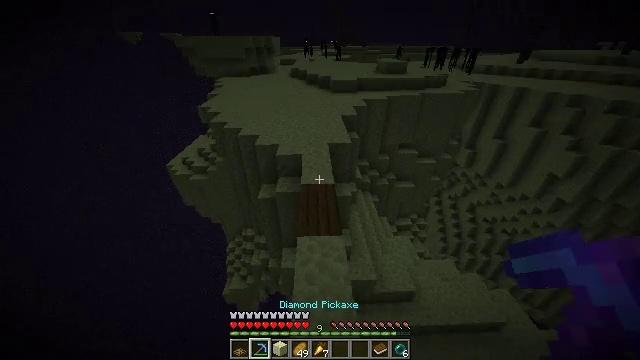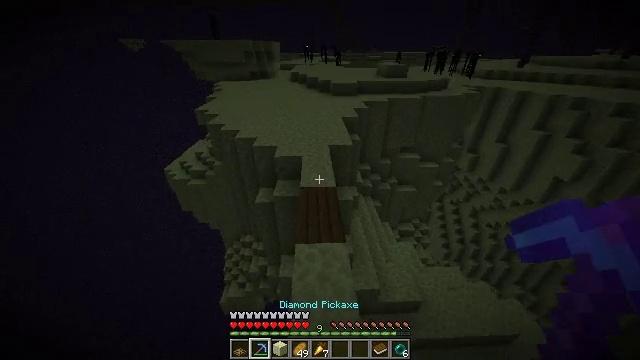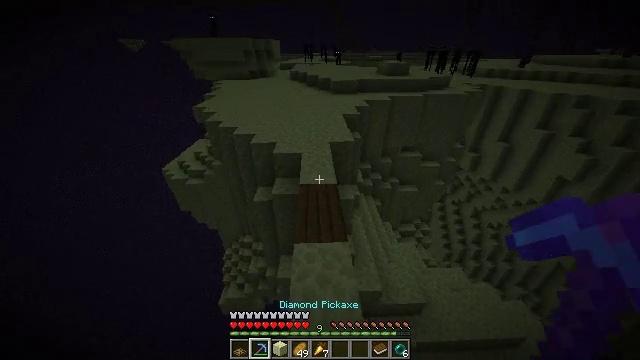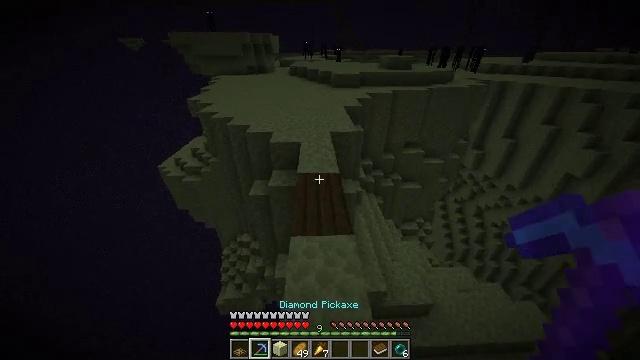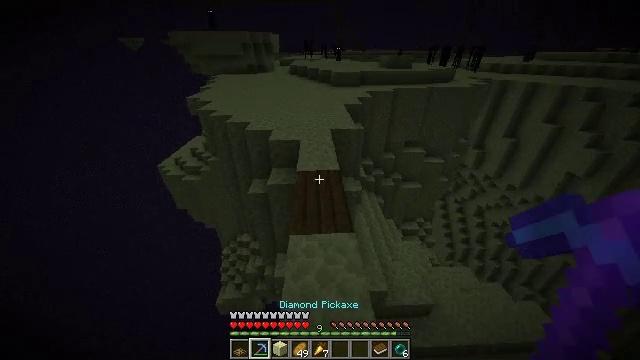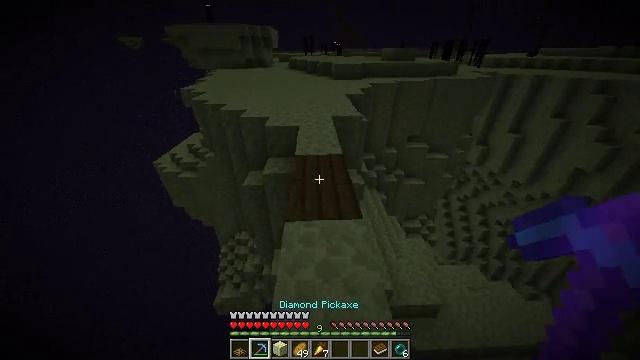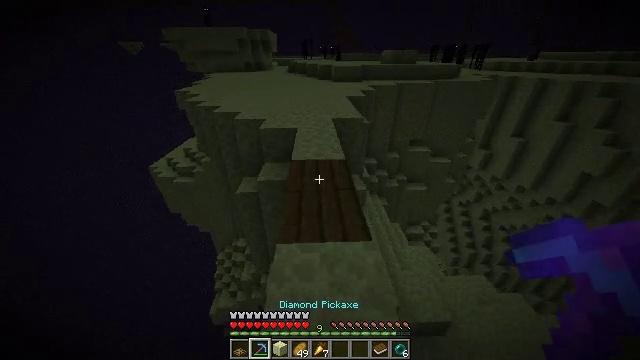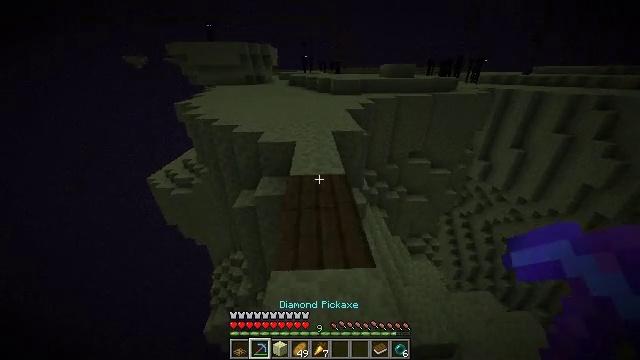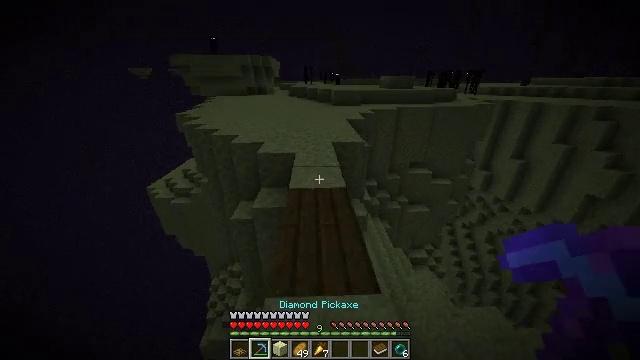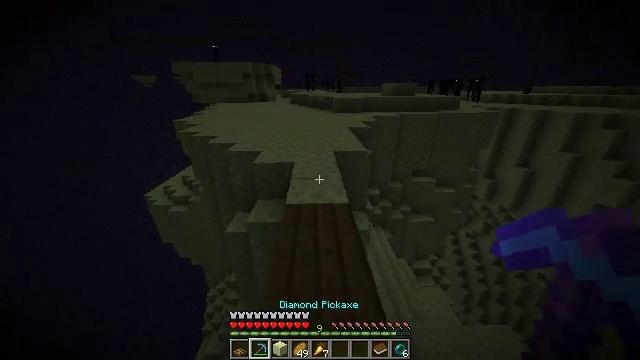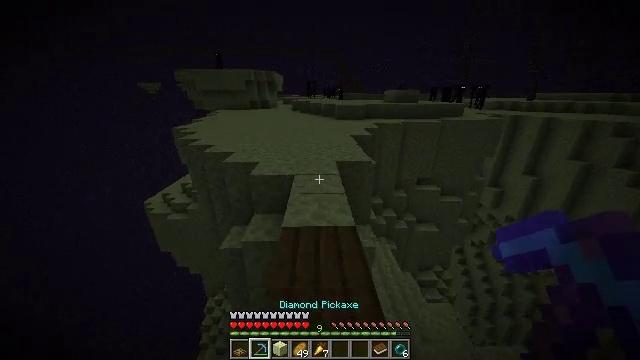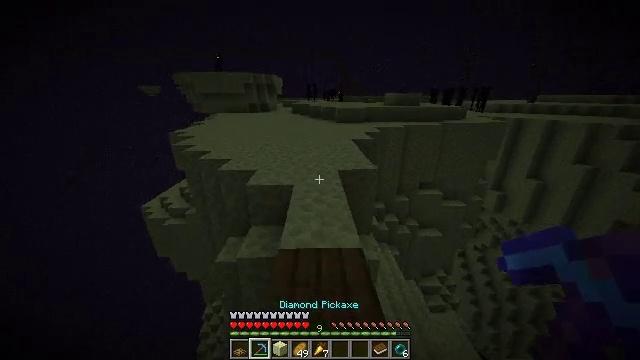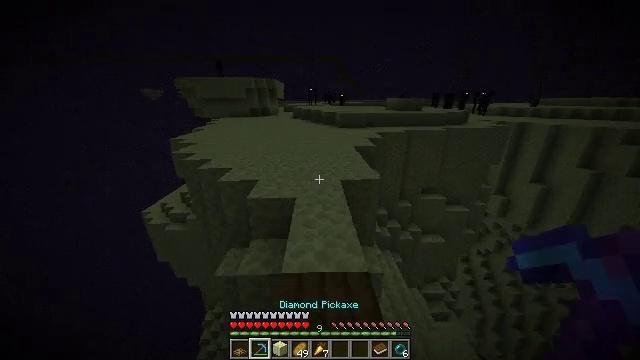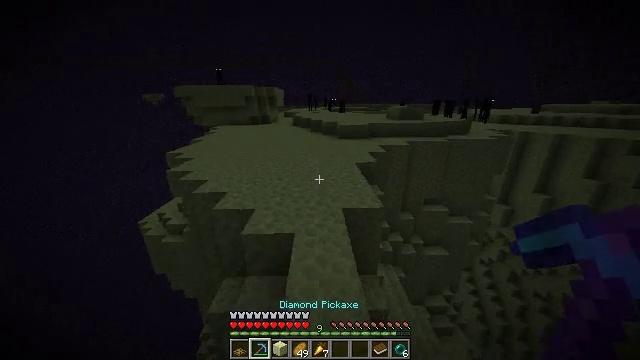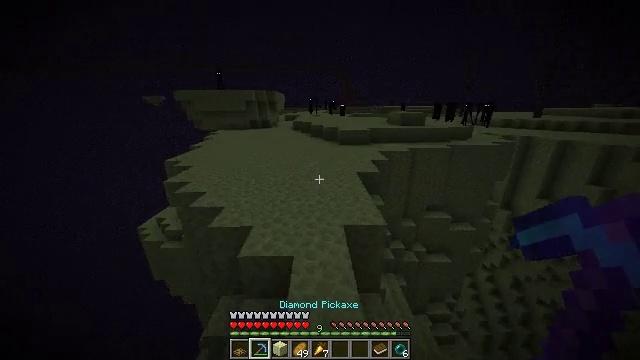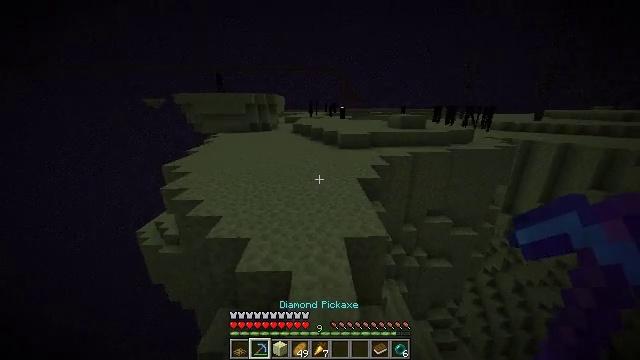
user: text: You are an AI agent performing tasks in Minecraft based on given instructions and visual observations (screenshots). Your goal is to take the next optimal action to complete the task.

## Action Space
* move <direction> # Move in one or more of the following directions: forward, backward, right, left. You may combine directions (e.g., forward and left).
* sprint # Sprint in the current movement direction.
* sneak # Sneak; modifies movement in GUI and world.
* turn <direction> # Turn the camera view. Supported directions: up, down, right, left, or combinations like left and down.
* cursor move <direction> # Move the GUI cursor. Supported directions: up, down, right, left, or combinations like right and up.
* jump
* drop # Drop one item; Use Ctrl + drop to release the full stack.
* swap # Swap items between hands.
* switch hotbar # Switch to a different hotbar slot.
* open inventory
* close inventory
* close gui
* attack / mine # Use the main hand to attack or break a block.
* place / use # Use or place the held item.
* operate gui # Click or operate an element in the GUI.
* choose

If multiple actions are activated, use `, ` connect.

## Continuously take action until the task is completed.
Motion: motion action
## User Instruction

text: Extract end stone with a pickaxe.
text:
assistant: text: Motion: move forward, sprint, turn up
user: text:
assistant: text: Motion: move forward, sprint
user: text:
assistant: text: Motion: move forward, sprint
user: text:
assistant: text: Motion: move forward, sprint
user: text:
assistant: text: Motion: move forward, sprint
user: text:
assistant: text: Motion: move forward, sprint, turn up
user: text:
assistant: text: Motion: move forward, sprint, turn up
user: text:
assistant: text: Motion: move forward, sprint, turn up
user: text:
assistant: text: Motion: move forward, sprint, turn up
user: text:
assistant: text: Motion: move forward, sprint, turn up
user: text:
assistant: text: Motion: move forward, sprint
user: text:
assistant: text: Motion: move forward, sprint, jump
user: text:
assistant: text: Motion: move forward, sprint, jump
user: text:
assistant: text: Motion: move forward, sprint, jump
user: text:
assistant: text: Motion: move forward, sprint, jump
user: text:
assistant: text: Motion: move forward, sprint, jump
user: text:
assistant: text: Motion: move forward, sprint, jump
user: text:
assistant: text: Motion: move forward, sprint, jump
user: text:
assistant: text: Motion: move forward, sprint, jump
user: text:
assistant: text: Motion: move forward, sprint, jump
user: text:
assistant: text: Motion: move forward, sprint, jump
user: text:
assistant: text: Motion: move forward, sprint, turn up, jump
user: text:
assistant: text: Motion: move forward, sprint, jump
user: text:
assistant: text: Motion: move forward, sprint, turn down, jump
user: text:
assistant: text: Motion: move forward, sprint, turn down, jump
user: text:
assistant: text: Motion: move forward, sprint, turn down, jump
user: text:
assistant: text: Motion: move forward, sprint, turn down, jump
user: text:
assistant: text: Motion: move forward, sprint, jump
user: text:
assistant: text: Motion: move forward, sprint, jump
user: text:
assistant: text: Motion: move forward, sprint, jump